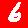
Digit: 6